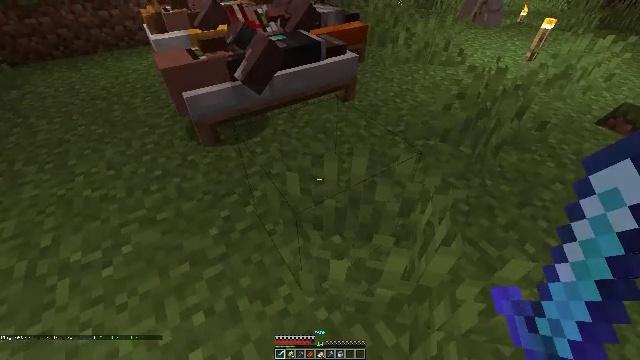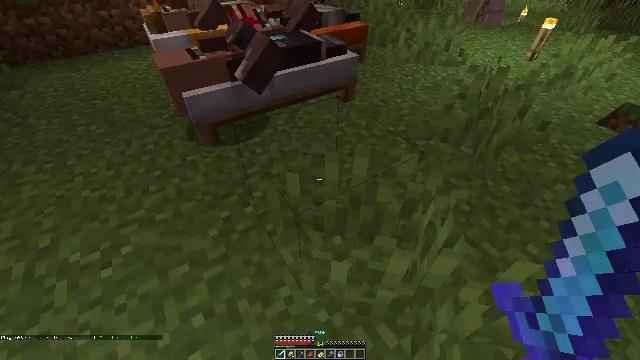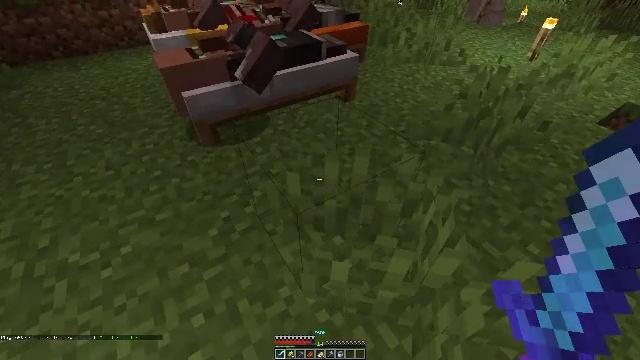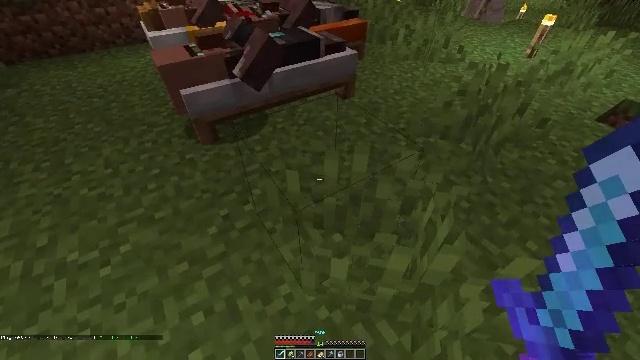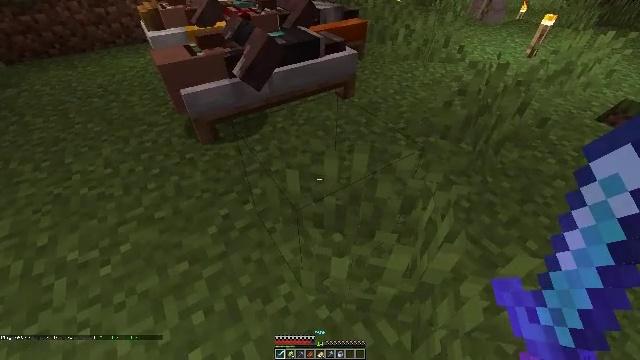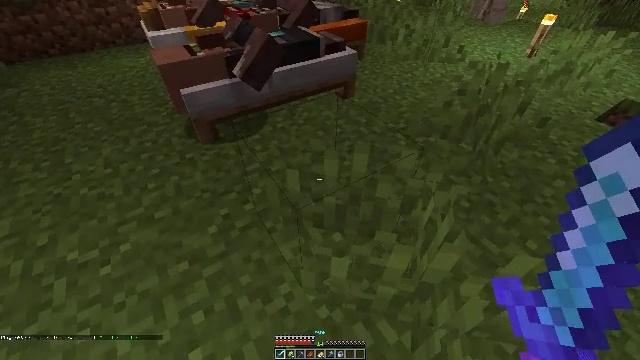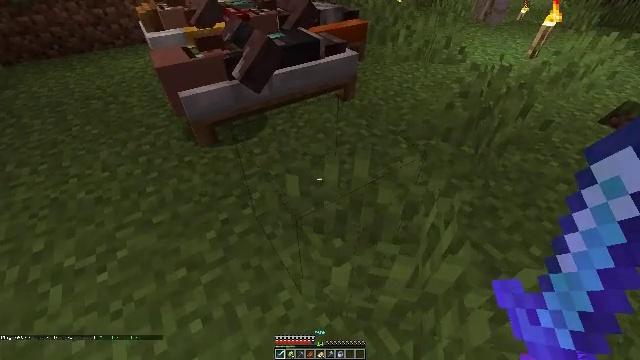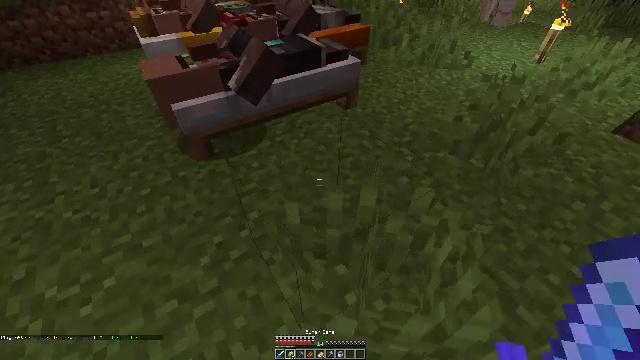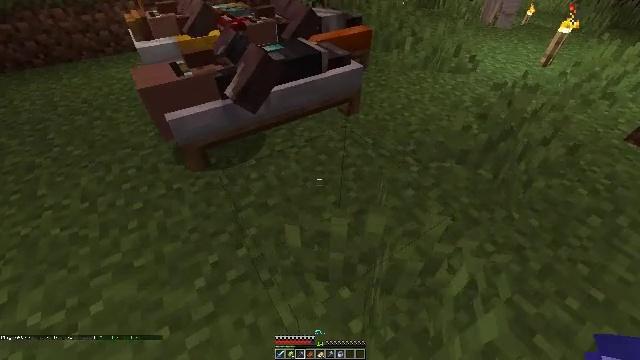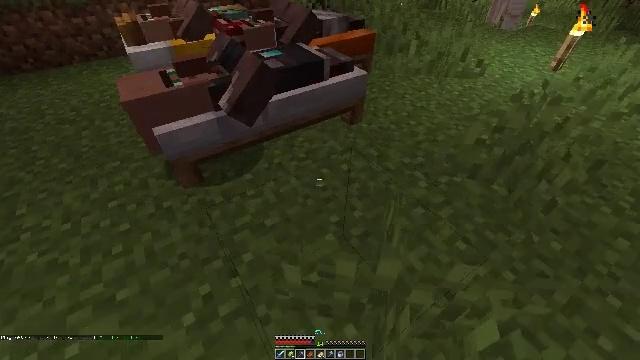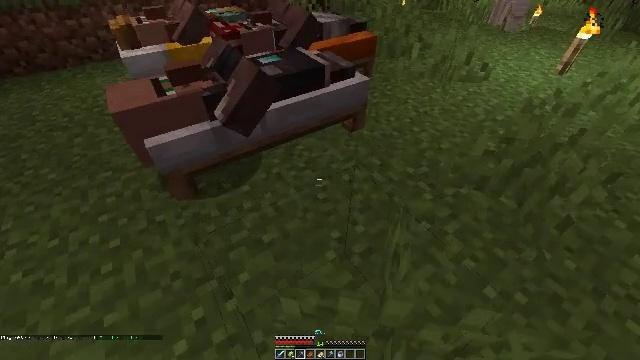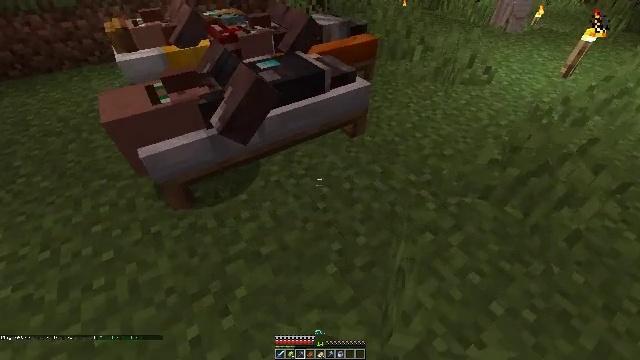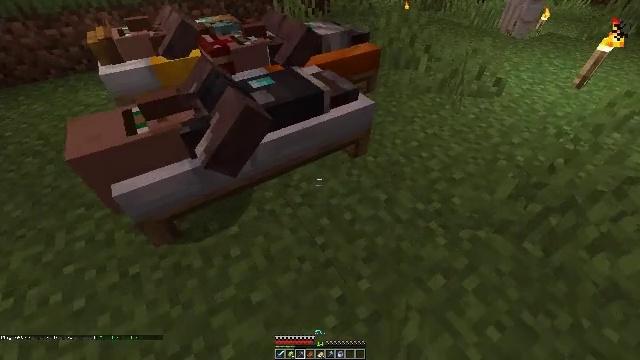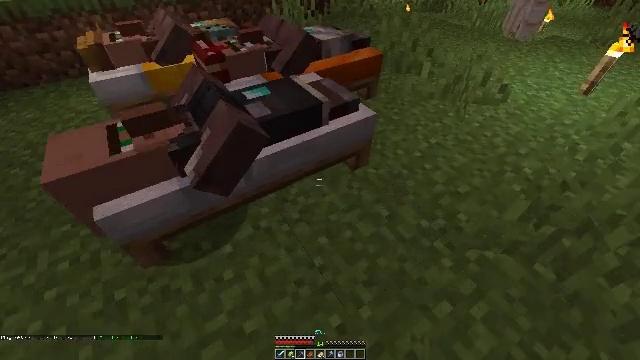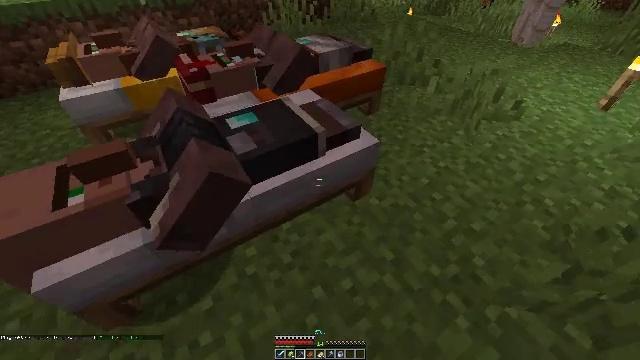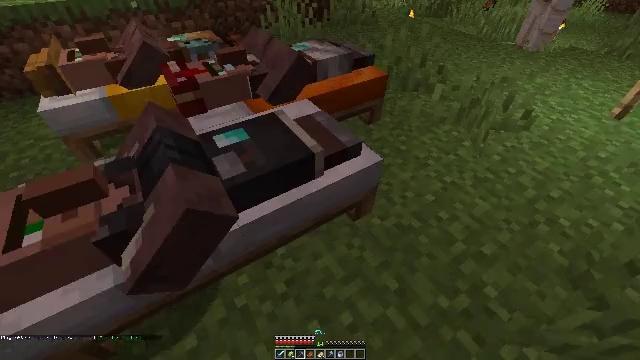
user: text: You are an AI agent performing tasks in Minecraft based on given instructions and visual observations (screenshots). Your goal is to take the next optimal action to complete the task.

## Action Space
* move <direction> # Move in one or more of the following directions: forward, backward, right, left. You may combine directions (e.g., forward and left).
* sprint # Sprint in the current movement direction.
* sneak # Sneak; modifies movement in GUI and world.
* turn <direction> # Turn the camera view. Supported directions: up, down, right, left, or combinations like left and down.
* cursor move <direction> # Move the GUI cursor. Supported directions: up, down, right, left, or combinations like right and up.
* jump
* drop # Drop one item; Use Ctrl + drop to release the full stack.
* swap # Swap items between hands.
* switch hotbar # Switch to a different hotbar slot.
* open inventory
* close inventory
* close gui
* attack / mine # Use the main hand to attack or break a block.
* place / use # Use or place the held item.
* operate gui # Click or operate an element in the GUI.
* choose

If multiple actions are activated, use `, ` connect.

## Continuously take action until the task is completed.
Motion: motion action
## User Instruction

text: Break the white bed to relocate it.
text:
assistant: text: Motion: no_op
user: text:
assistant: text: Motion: no_op
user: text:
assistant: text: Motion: no_op
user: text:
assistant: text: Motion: no_op
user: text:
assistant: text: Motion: no_op
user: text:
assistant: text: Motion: move forward
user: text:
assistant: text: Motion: move forward
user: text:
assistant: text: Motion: move forward
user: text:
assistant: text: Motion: move forward
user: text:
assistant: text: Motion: move forward
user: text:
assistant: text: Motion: move forward
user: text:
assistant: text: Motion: move forward
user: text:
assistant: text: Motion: move forward
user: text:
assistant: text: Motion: move forward
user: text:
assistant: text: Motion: move forward
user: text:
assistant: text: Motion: move forward
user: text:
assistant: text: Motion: move forward
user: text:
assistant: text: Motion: no_op
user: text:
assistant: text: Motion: no_op
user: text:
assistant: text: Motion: turn right and down
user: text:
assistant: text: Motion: turn right and down
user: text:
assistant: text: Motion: no_op
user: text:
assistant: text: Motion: no_op
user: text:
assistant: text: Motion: no_op
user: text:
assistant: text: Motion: no_op
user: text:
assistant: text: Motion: no_op
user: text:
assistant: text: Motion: no_op
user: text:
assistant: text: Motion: no_op
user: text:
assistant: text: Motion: no_op
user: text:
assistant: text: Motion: move right